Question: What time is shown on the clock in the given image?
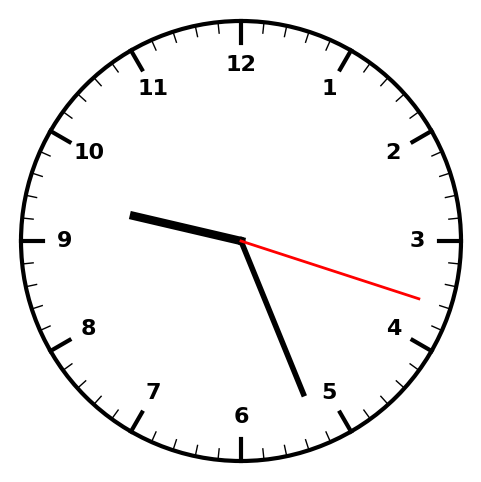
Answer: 09:26:18